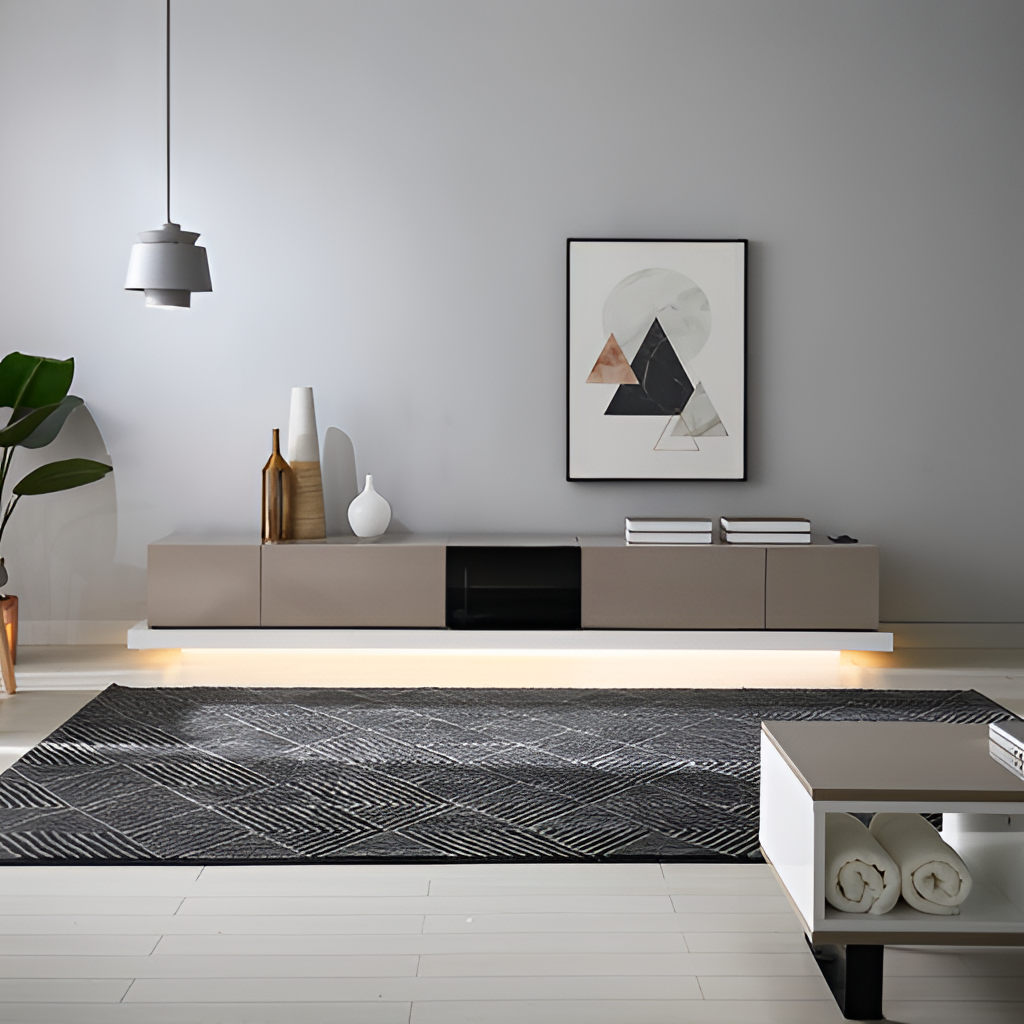
living room, wood media console, gray wood flooring, with plank pattern, gray paint wallpaper, with solid pattern, contemporary